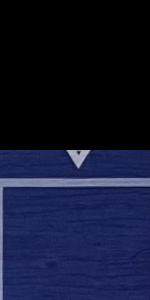
Label: Empty